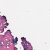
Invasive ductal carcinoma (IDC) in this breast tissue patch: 0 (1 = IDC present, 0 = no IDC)